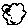
Label: cloud